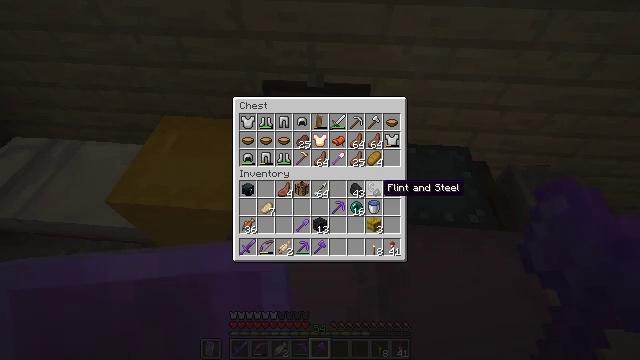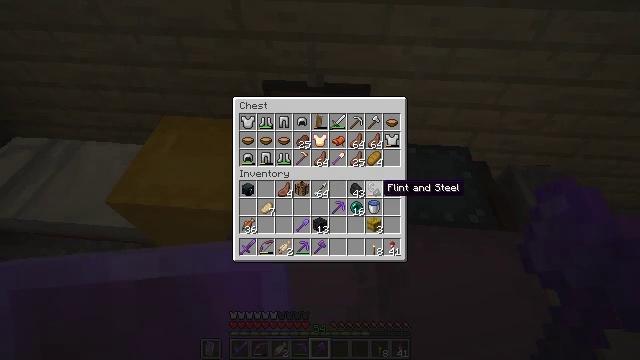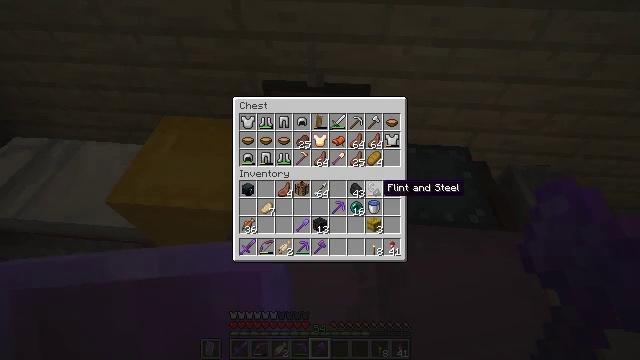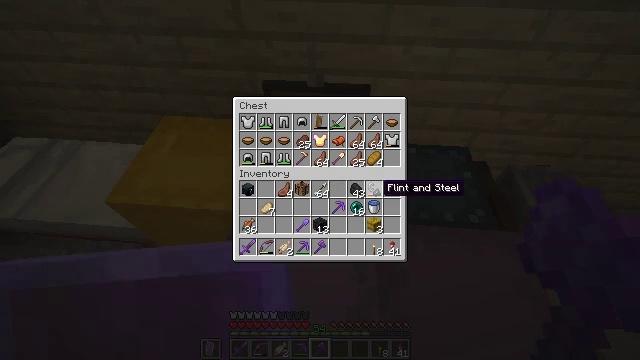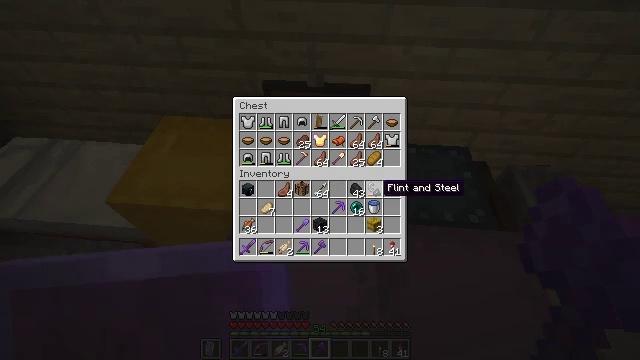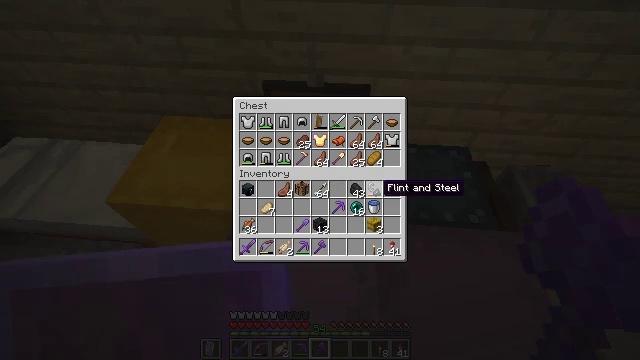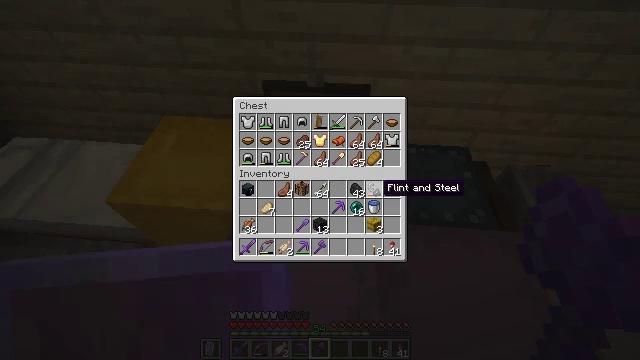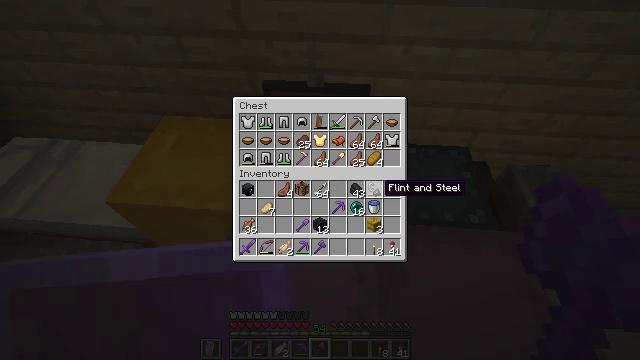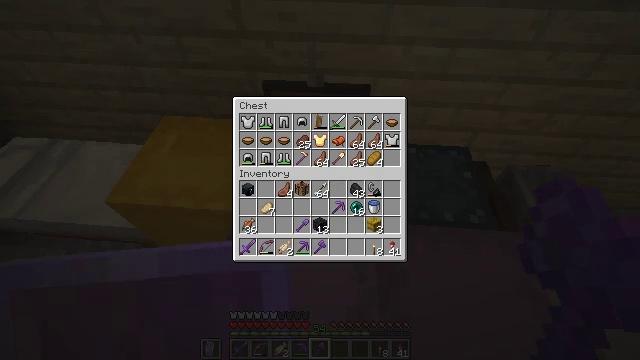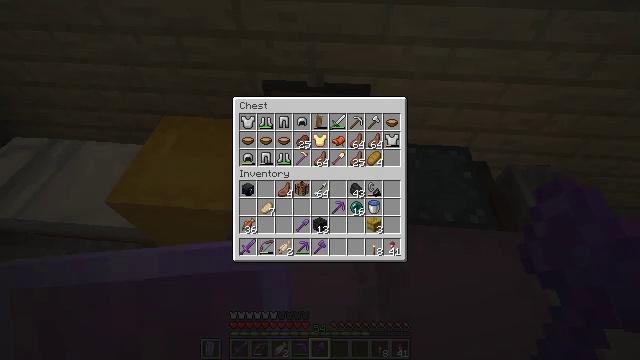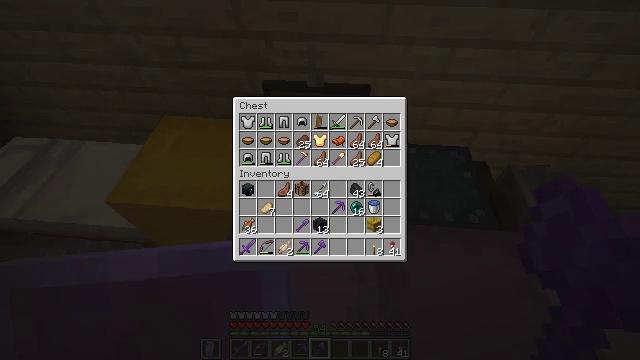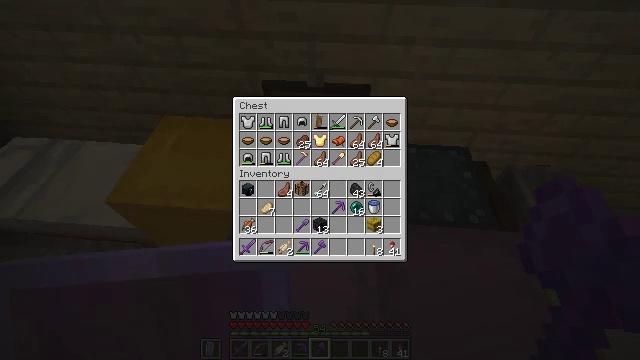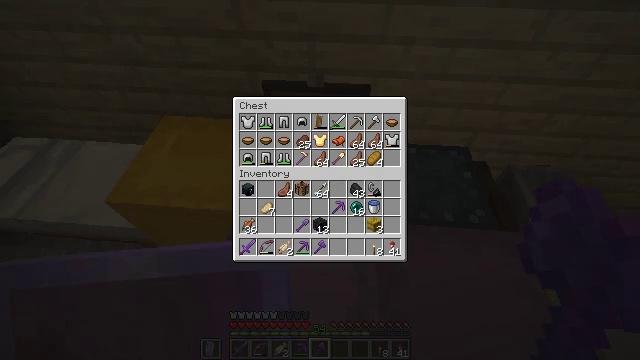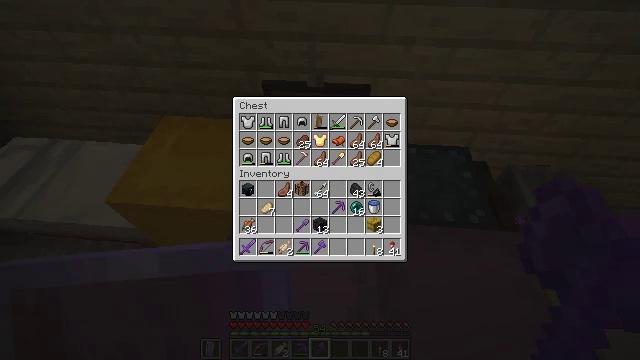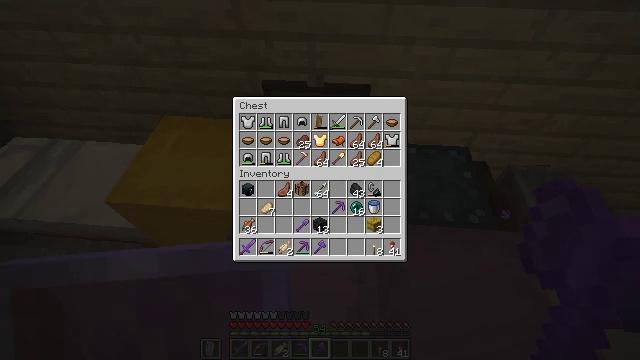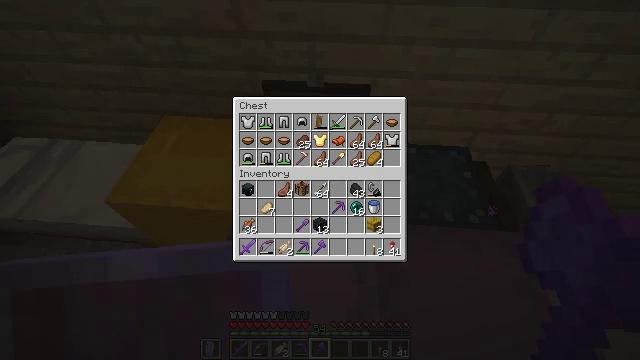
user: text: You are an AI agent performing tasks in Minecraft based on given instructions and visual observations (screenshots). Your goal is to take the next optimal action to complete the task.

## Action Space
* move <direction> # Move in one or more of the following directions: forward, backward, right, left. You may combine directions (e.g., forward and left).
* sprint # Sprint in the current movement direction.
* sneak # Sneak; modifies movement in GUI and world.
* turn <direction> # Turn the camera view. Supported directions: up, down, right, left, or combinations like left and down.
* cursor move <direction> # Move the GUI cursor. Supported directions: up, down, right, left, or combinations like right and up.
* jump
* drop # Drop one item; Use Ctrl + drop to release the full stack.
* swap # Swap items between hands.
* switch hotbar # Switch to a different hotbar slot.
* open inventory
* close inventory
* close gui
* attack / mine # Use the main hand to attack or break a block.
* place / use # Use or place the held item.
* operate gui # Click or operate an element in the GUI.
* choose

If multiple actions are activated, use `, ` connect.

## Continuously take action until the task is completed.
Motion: motion action
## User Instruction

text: Combine a chest and shulker shells to craft a shulker box.
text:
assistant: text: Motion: no_op
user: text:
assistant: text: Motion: no_op
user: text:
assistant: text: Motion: no_op
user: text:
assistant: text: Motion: no_op
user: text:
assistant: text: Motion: no_op
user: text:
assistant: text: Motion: no_op
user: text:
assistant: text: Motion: no_op
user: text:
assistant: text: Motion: turn right
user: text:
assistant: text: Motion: no_op
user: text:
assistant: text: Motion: no_op
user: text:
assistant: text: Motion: no_op
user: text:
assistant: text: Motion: no_op
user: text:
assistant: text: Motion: no_op
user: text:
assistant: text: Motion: no_op
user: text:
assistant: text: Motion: no_op
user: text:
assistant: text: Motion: no_op
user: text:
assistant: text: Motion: no_op
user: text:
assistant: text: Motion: no_op
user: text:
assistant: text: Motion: no_op
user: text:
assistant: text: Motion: no_op
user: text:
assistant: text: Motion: no_op
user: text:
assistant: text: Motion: no_op
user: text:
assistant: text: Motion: no_op
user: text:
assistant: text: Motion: no_op
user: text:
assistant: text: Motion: no_op
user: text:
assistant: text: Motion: no_op
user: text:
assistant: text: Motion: no_op
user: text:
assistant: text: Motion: no_op
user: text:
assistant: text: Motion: no_op
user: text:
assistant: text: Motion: no_op